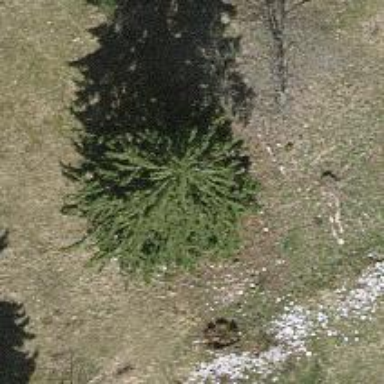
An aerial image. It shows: Needle-leaved tree in its natural environment.